Interaction volume radius: 5 \u00c5
Interaction volume height: 30 \u00c5
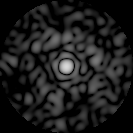
Disorder parameter: 0.849